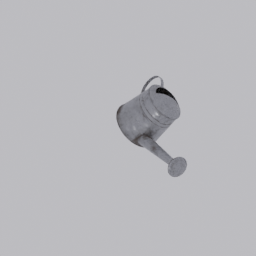
Label: tools